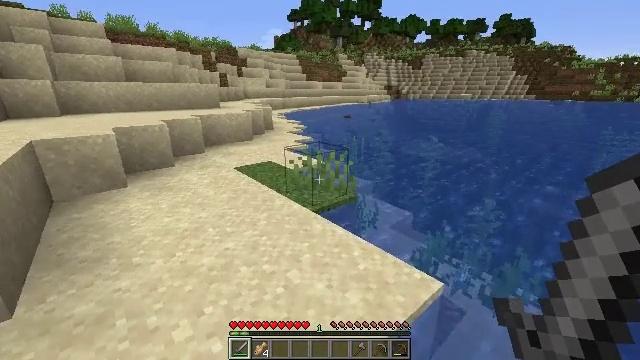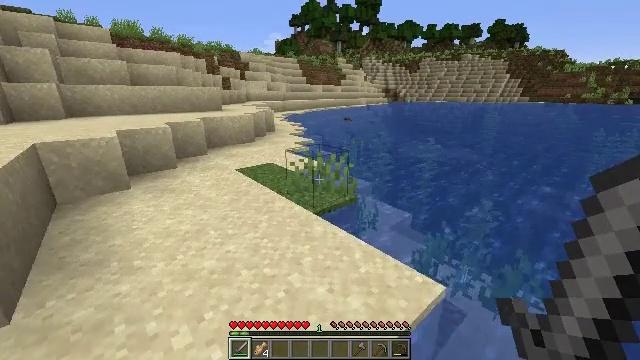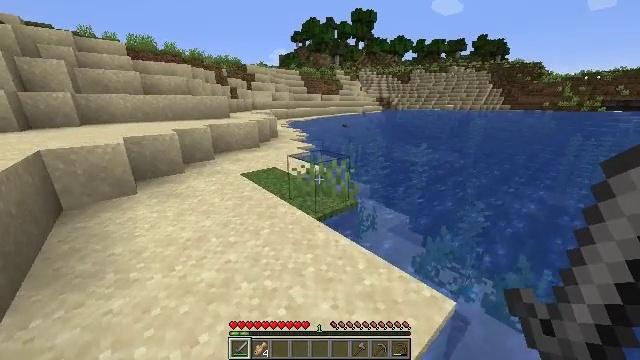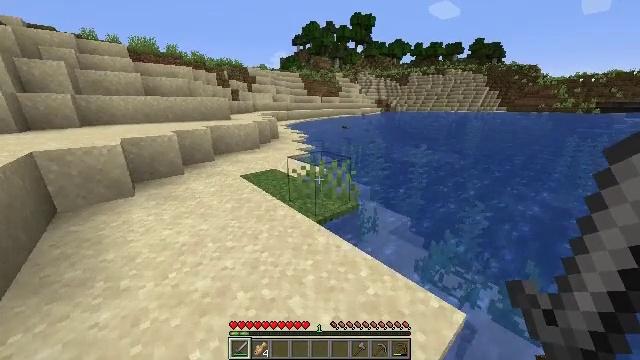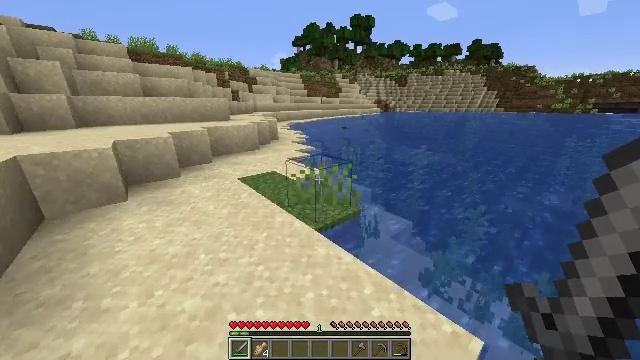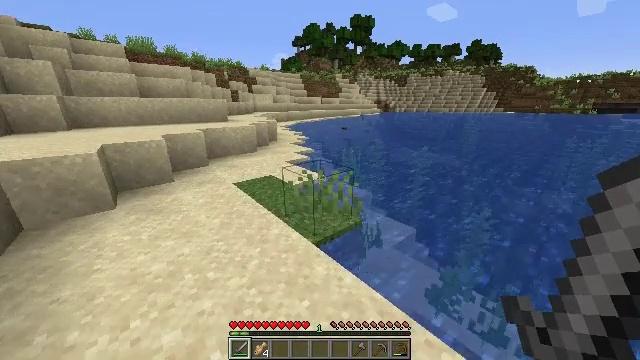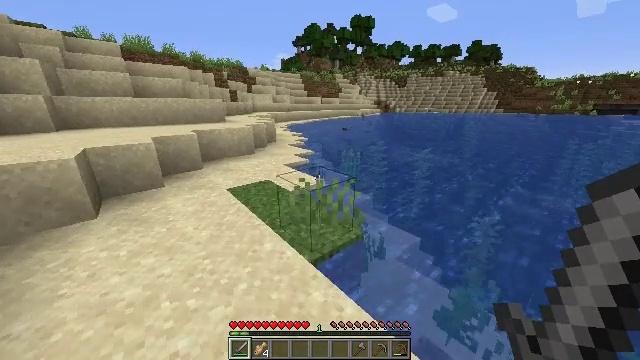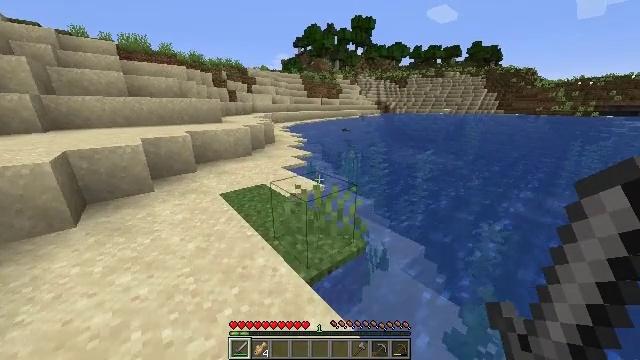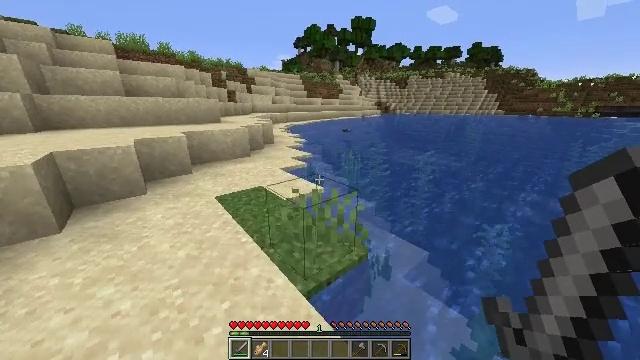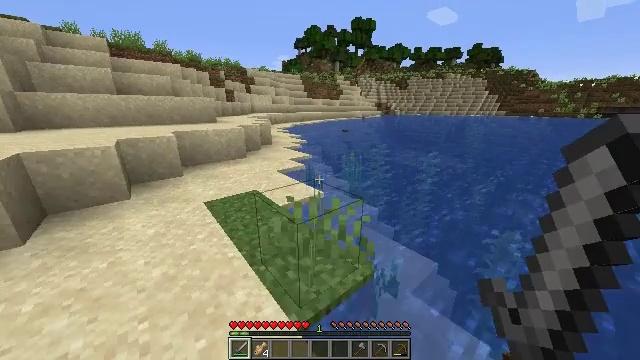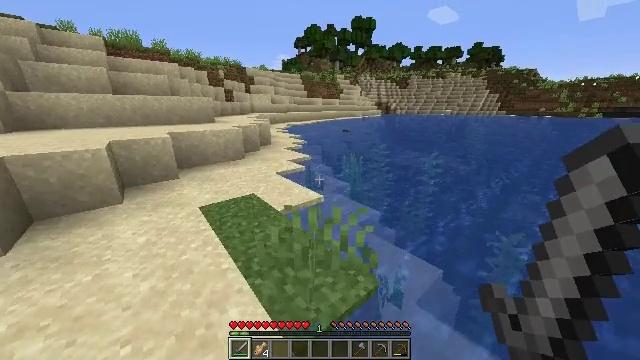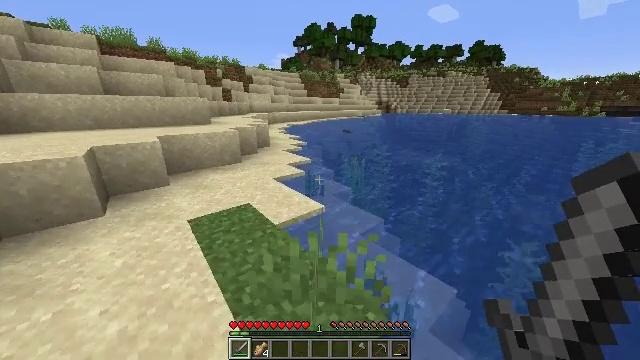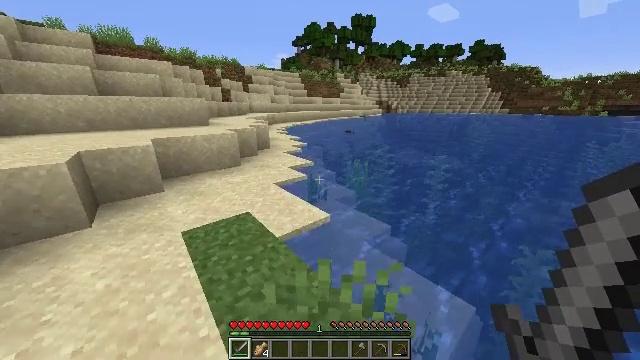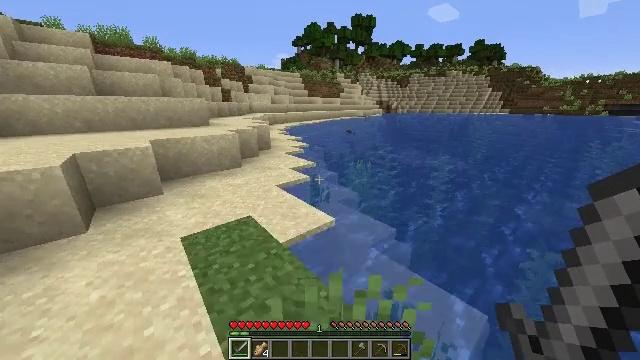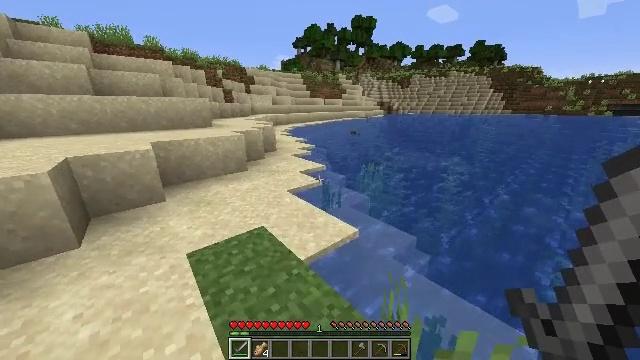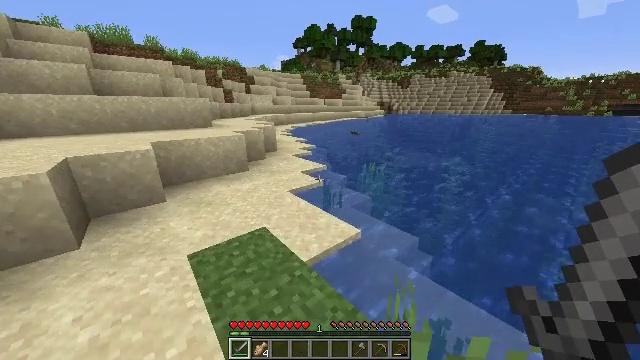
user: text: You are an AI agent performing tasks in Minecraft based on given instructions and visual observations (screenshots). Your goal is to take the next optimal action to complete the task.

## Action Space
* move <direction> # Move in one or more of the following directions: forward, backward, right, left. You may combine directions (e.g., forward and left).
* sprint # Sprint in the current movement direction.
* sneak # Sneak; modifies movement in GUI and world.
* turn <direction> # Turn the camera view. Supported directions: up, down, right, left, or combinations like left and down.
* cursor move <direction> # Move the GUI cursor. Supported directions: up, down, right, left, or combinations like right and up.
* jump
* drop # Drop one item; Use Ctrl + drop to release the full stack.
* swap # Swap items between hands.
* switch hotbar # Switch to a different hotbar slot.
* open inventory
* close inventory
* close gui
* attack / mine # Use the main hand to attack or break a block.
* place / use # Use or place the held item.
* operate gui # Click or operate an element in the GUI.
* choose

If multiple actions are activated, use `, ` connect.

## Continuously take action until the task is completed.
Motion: motion action
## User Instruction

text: Kill the cod.
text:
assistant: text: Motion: move forward
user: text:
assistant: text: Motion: move forward
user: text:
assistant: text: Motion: move forward
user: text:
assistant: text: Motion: move forward
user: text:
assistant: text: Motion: move forward
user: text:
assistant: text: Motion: move forward
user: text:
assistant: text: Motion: move forward
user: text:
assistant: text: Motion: move forward
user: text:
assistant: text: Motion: move forward
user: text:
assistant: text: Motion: move forward
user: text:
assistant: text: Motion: move forward
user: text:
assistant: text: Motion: move forward and move left
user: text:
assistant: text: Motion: move forward and move left
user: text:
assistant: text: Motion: move forward and move left
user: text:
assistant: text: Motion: move forward and move left
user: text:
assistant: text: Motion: move forward
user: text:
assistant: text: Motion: move forward
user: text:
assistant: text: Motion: move forward
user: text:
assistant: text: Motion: move forward
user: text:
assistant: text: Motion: move forward
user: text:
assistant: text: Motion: move forward
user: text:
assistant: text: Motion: move forward
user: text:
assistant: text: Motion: move forward
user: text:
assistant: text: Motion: move forward
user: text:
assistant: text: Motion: move forward
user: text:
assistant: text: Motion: move forward
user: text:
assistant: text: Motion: move forward and move left
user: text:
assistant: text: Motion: move forward and move left
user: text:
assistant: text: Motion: move forward and move left
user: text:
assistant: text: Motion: move forward